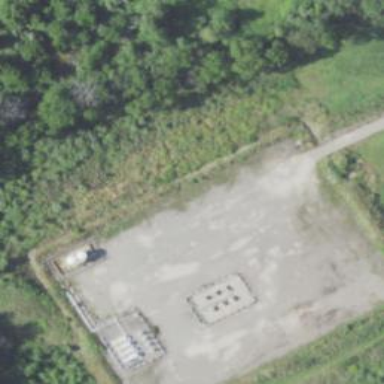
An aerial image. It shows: Well pad designed for industrial use.